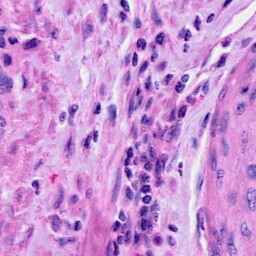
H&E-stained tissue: Cervix